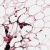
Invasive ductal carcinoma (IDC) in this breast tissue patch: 0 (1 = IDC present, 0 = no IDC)